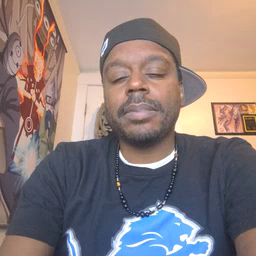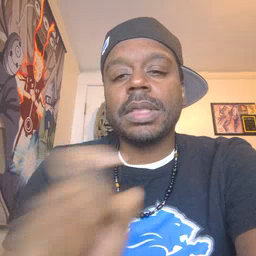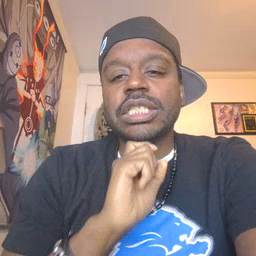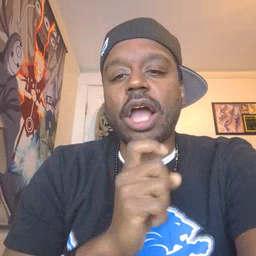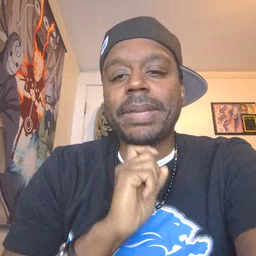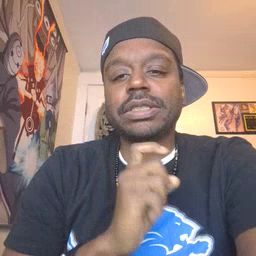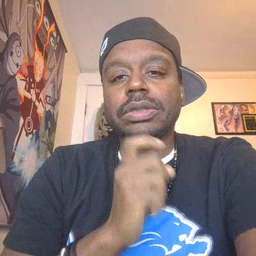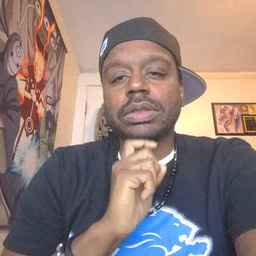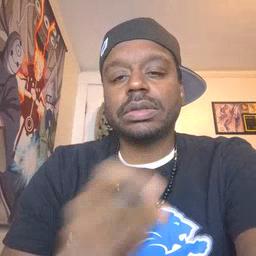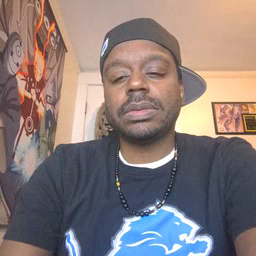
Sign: garbage